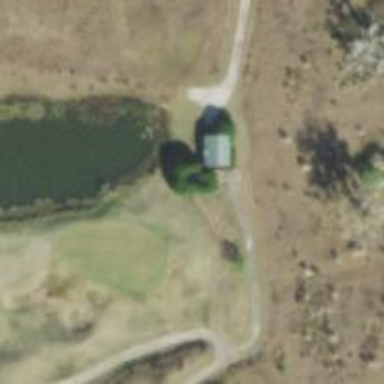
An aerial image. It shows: Path for golf carts.